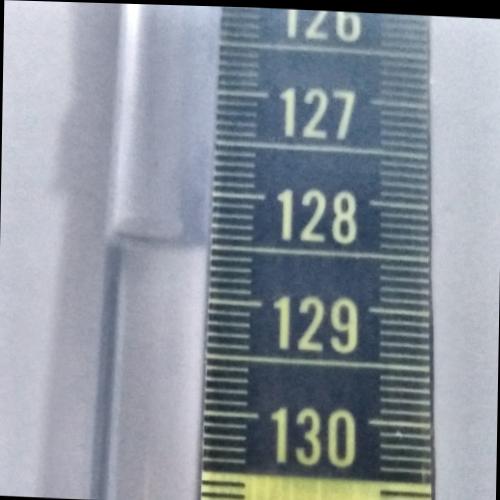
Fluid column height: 128.5 cm